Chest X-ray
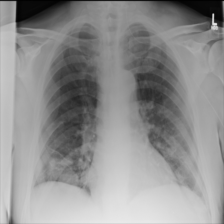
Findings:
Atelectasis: negative
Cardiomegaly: negative
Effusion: negative
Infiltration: negative
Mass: negative
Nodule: negative
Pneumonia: negative
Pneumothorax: negative
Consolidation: negative
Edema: negative
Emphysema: negative
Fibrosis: negative
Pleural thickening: negative
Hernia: negative